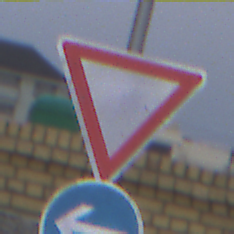
Verkehrszeichen: VorfahrtGewaehren
Zusatzzeichen unten: VorgeschriebeneFahrtrichtungHierLinks
Umgebung: Outdoor, Beach
Tageszeit: SunriseSunset
Wetter: Overcast
Licht: Natural
Jahreszeit: NotSpecified
Kontrast: LowContrast